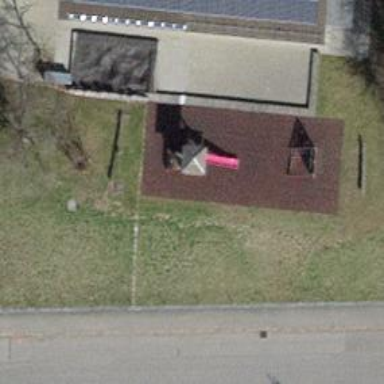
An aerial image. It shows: Playground featuring slide.